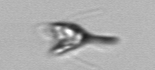
Label: Pyramimonas_longicauda